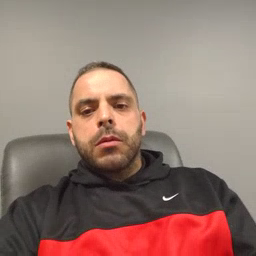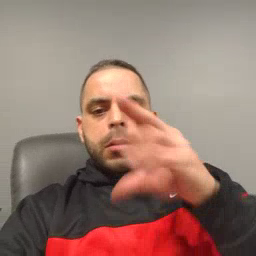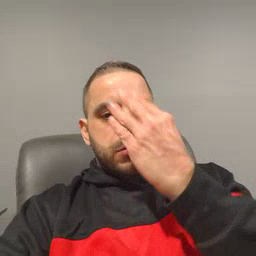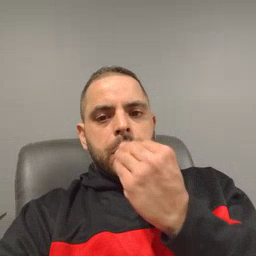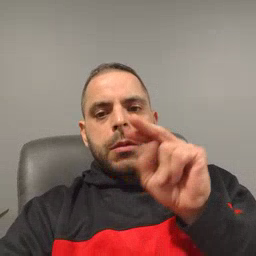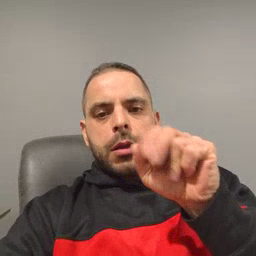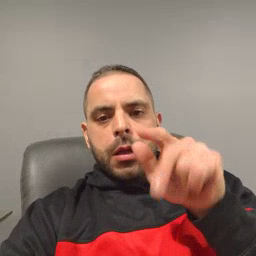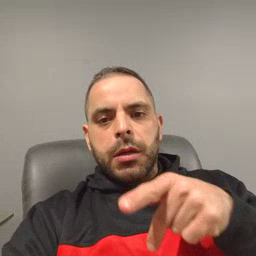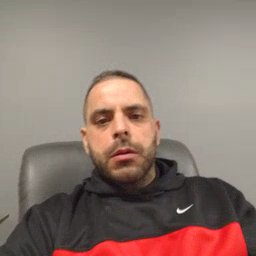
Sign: nap